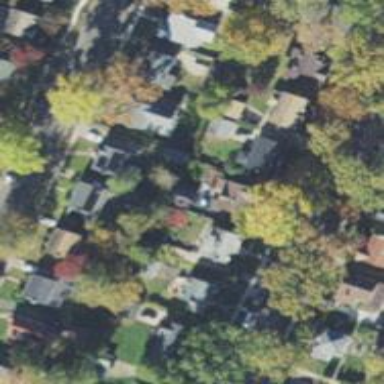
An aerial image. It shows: Neighborhood.